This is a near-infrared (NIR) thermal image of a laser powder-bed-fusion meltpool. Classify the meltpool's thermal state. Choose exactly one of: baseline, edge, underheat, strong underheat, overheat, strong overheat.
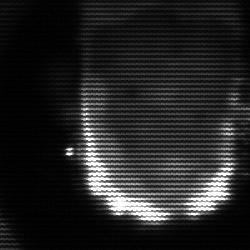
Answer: baseline